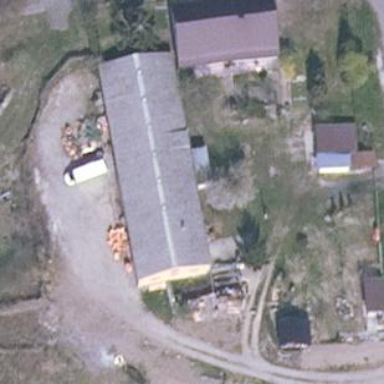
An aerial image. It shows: Manufacturing building.